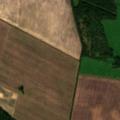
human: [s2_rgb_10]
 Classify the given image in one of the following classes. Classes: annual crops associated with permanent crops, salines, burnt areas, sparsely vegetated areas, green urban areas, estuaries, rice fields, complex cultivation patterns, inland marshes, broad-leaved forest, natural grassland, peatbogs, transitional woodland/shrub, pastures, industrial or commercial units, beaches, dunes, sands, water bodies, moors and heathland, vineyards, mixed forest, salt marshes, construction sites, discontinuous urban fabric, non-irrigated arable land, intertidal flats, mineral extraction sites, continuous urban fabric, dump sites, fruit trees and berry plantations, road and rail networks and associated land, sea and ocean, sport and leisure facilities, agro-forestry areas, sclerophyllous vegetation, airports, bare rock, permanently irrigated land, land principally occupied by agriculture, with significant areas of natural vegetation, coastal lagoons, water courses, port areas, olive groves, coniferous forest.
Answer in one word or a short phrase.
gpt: non-irrigated arable land, pastures, land principally occupied by agriculture, with significant areas of natural vegetation, broad-leaved forest